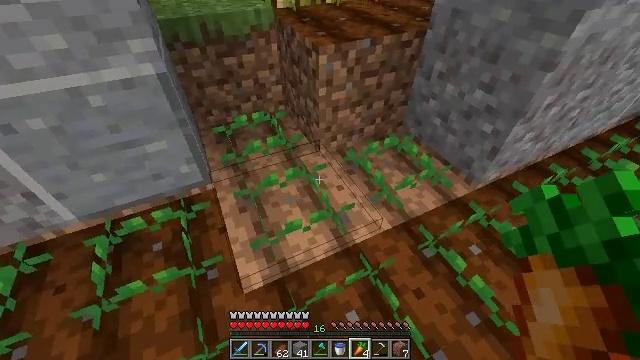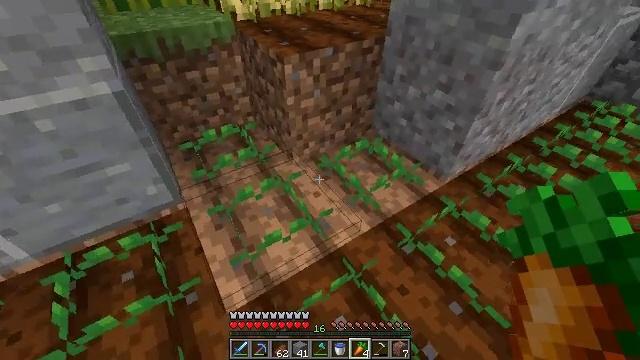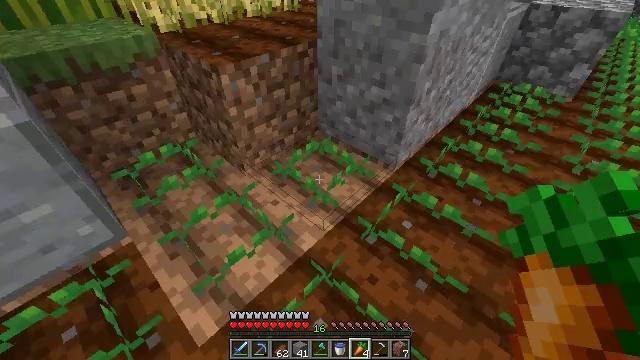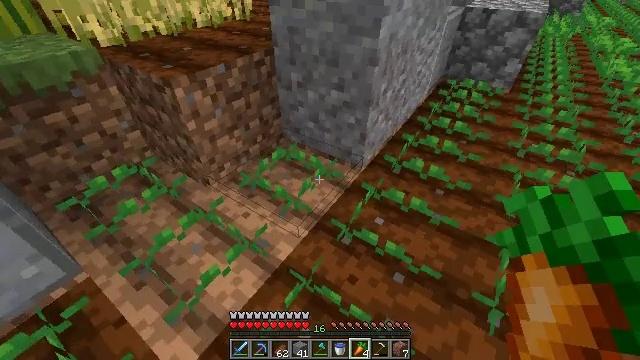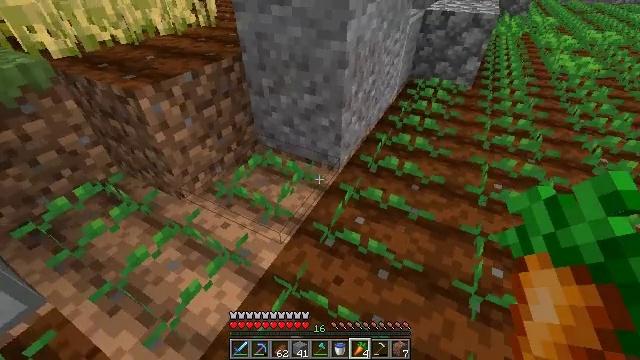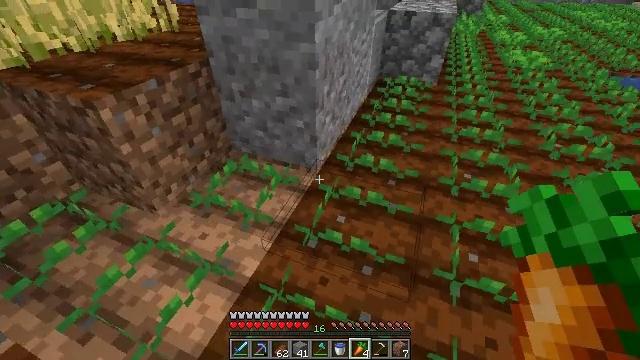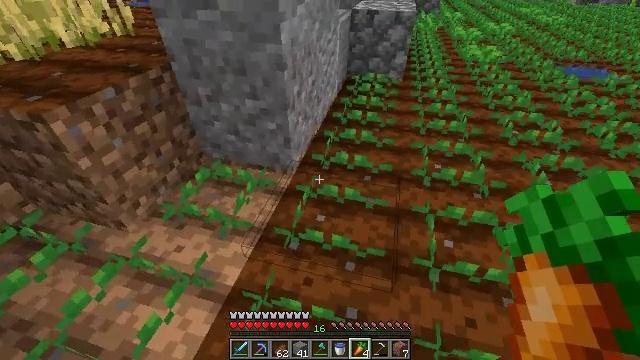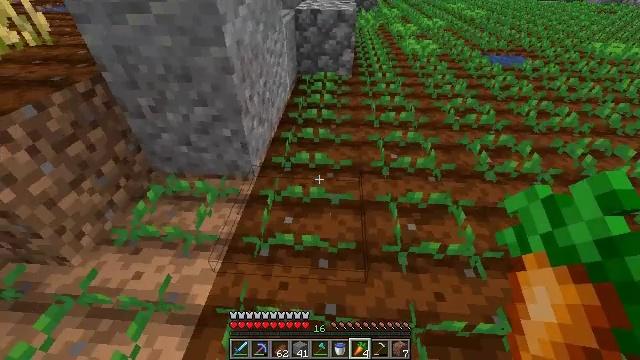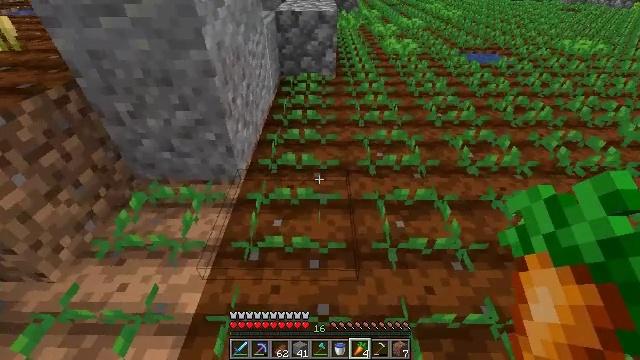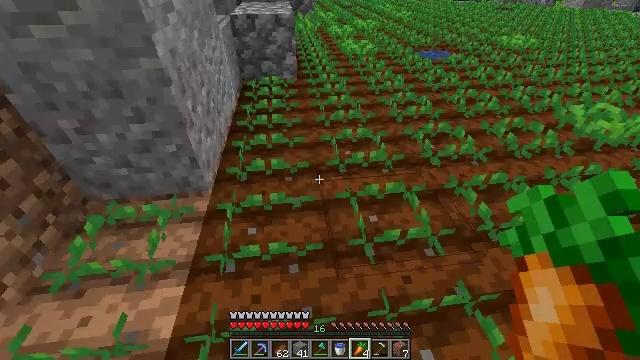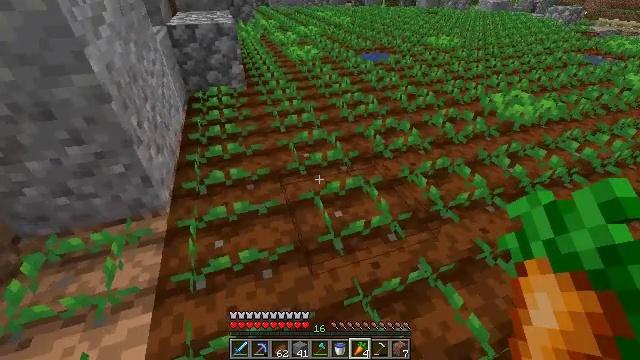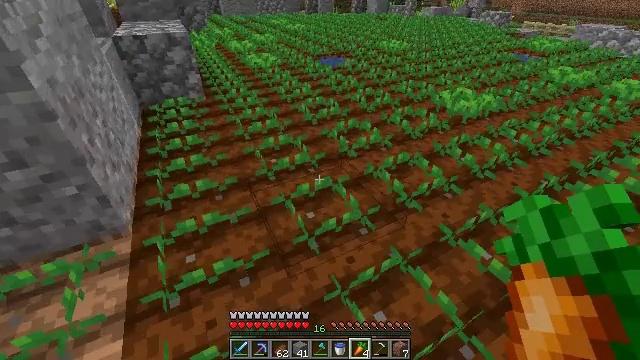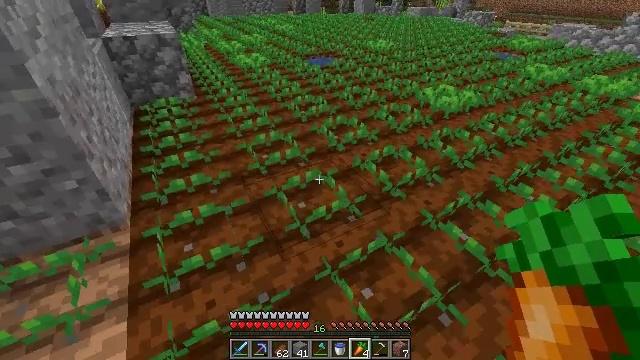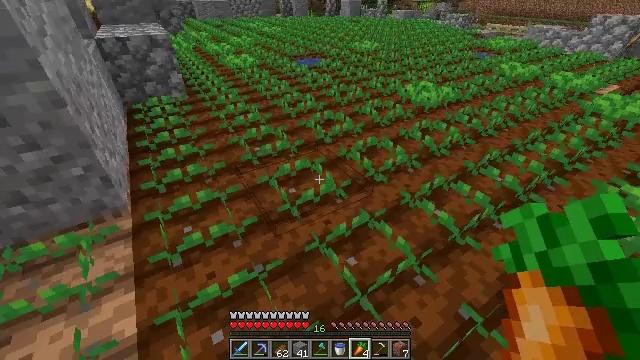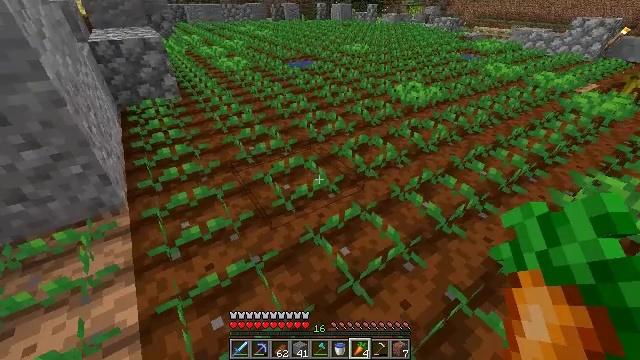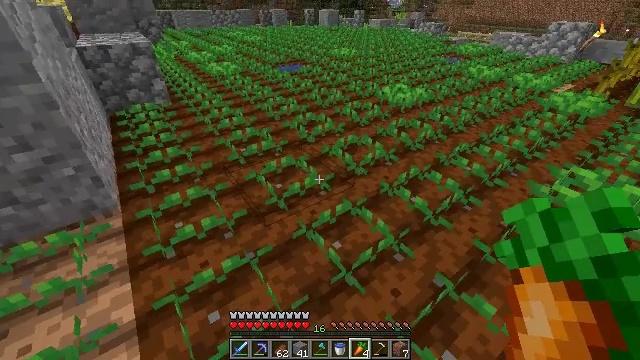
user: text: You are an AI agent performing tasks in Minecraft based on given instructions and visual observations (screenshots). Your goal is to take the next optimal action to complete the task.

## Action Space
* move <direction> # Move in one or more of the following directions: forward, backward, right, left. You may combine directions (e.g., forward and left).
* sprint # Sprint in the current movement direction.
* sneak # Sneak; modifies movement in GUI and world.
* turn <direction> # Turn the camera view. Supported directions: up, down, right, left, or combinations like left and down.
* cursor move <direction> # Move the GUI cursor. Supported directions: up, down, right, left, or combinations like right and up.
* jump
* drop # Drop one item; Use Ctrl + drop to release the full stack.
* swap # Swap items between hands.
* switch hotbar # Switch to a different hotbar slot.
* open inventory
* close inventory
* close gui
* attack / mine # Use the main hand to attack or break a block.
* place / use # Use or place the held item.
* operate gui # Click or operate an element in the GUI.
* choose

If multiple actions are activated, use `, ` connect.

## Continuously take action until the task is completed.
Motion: motion action
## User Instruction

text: Drop a poisonous potato.
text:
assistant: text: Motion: turn right and up
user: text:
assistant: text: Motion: turn right
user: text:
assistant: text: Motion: turn right and up
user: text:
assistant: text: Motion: turn right
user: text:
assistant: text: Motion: turn right
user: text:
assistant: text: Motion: turn right
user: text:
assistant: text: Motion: turn right
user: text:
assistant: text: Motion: turn right
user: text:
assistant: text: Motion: turn right
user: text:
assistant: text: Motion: move back, turn right and up
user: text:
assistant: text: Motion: move back, turn right and up
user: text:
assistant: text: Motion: move back, turn right
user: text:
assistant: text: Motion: move back, turn right
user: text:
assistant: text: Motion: turn right
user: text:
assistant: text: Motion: turn right
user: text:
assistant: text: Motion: turn right
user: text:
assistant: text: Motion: no_op
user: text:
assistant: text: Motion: turn right and up
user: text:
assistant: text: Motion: turn right
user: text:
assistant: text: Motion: turn right
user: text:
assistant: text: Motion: turn right and down
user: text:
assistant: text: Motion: turn right
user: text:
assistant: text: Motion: turn right
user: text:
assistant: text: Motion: turn right
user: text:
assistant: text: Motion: turn right
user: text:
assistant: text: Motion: turn right
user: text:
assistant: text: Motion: turn right
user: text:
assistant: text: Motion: no_op
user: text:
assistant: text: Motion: turn left and up
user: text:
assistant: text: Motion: turn left and up